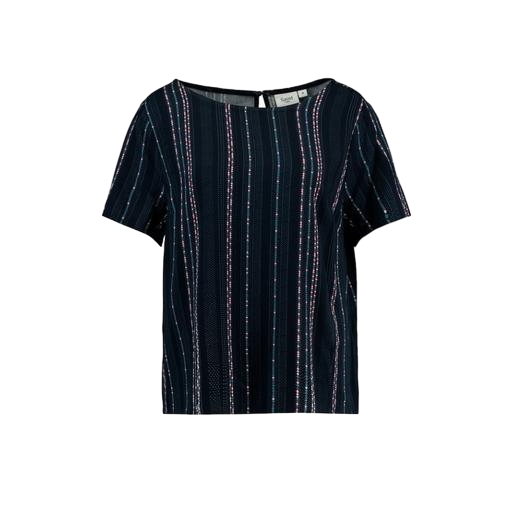
black geo-print t-shirt only macy, black plus size printed t-shirt only macy, blue printed contrast t-shirt only macy, white background